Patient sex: F
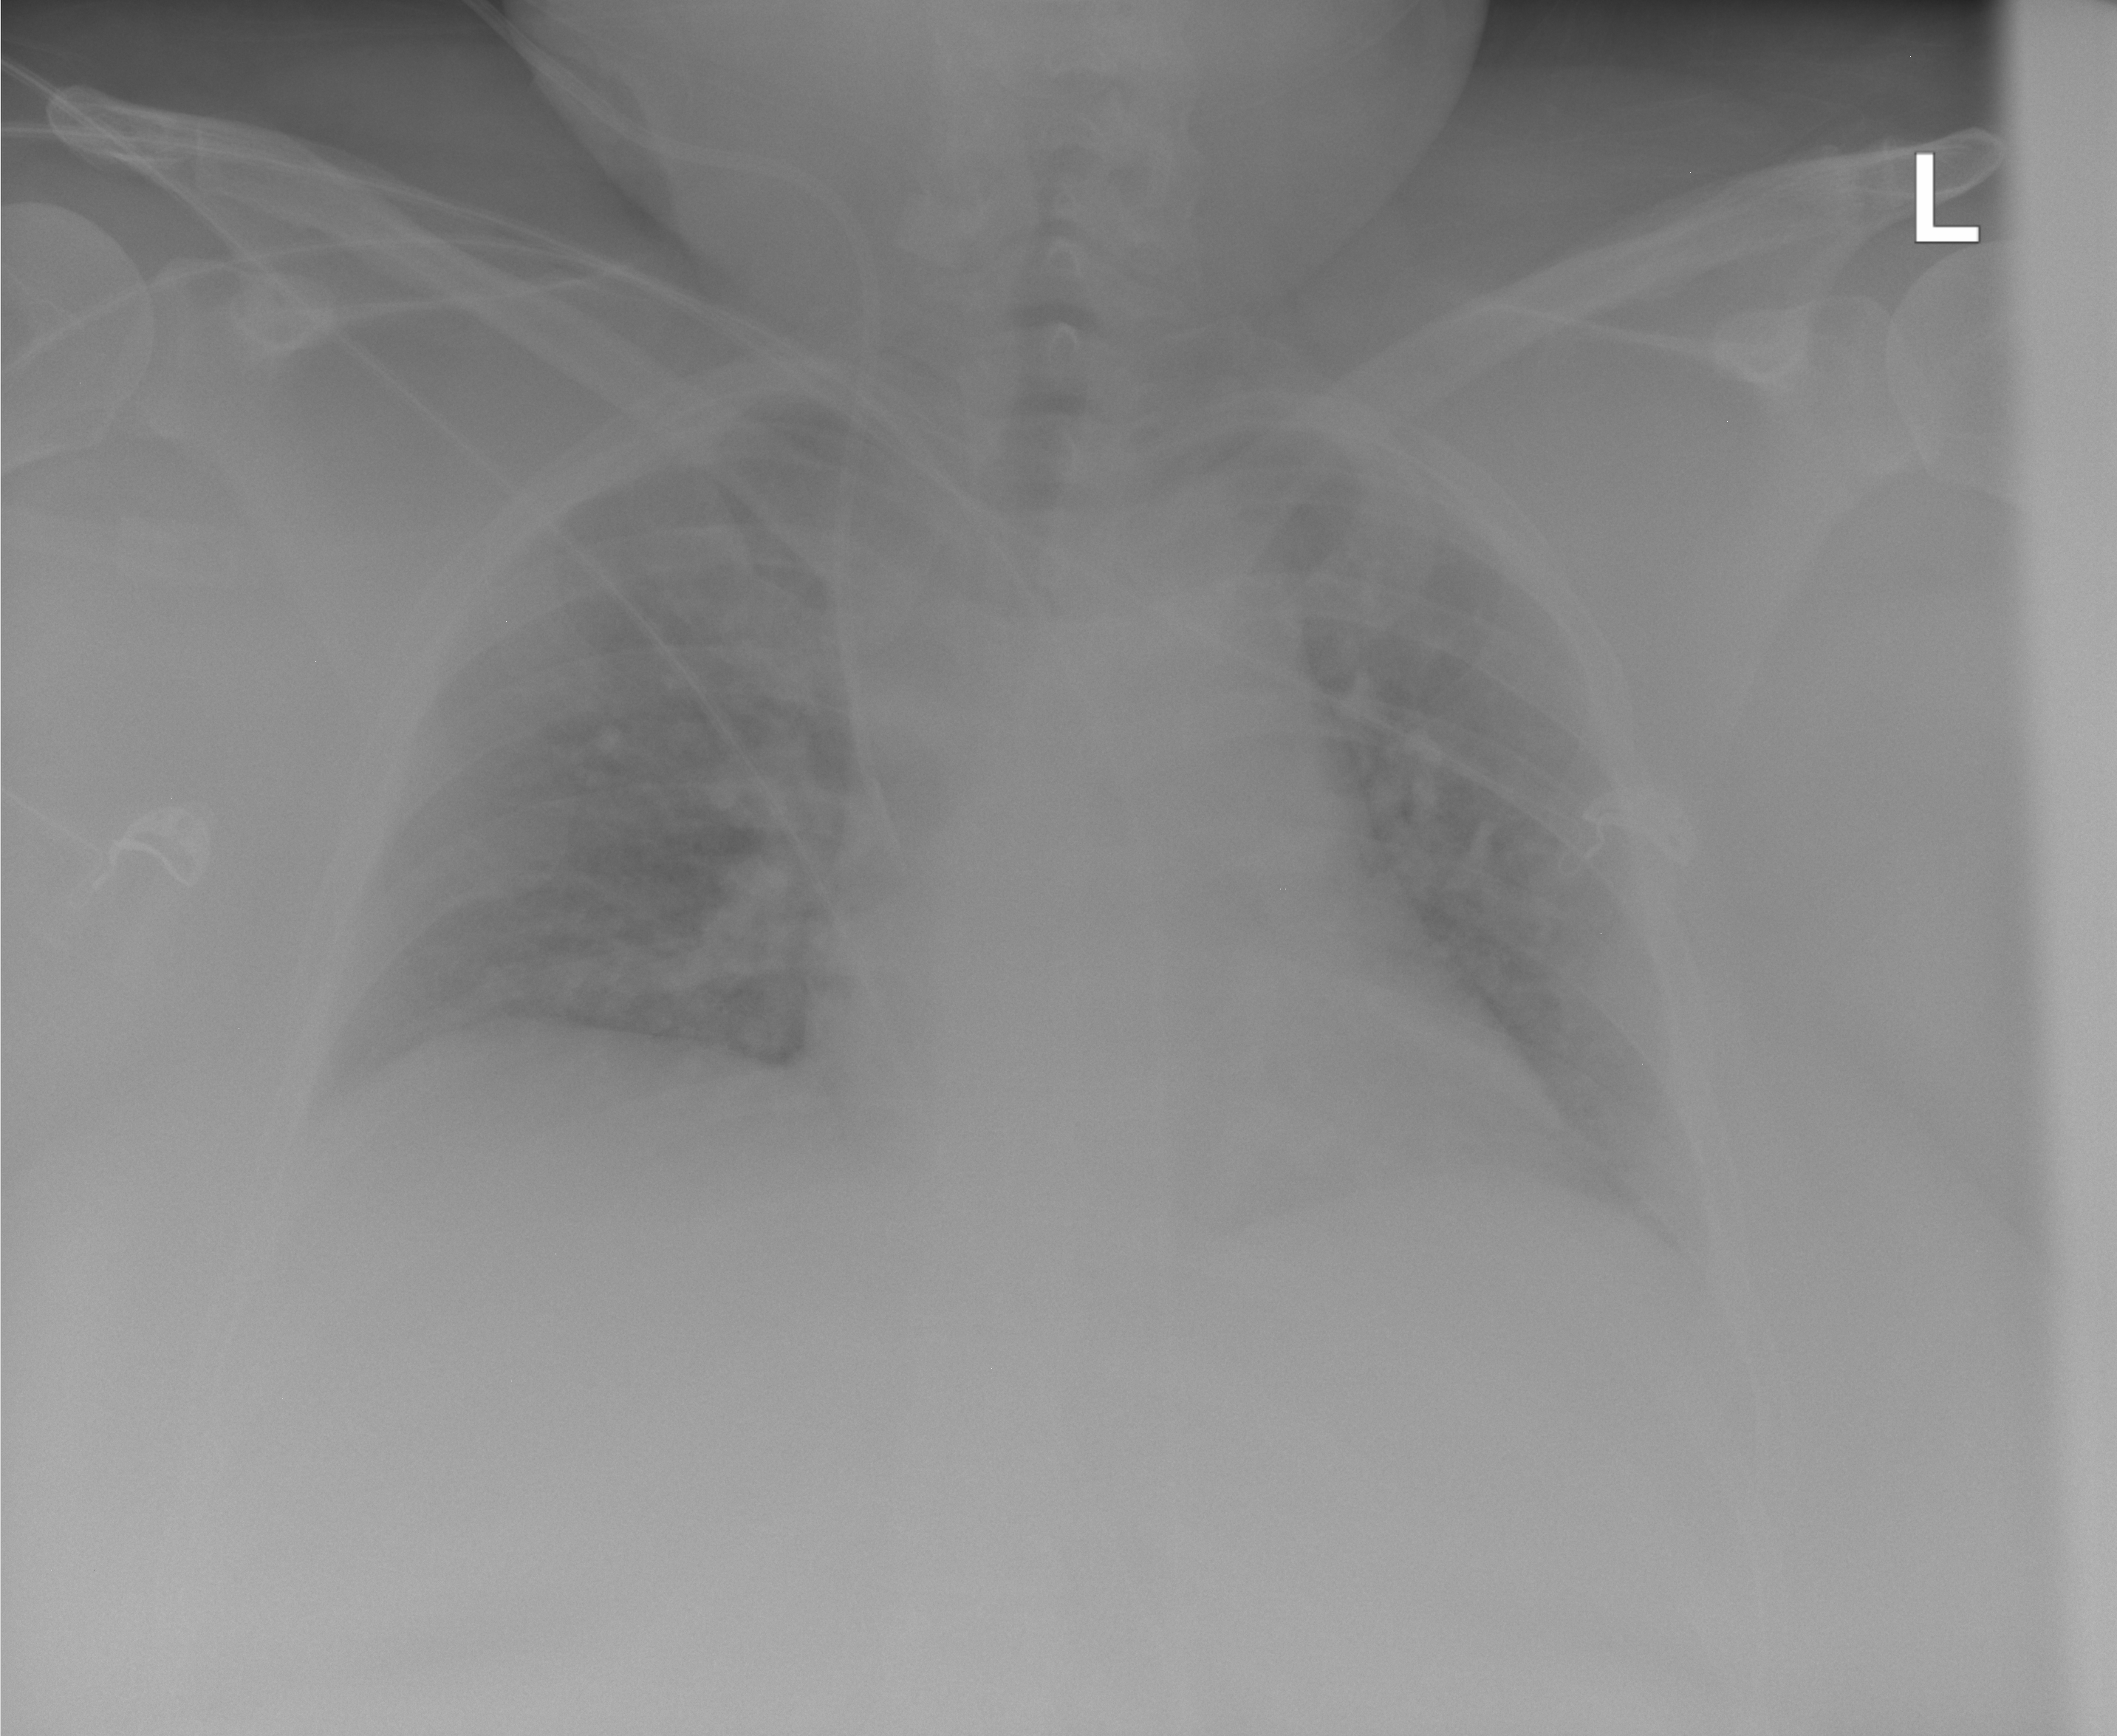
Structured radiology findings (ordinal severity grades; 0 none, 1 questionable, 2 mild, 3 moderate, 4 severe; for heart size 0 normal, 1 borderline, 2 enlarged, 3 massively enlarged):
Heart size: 2
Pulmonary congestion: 2
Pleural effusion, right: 0
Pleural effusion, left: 0
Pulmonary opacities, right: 0
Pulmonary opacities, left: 0
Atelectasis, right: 0
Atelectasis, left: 0